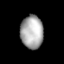
Tissue: lung
Cell type: B cells
Senescence score: 0.5605
Nuclear area (px): 737
Mean DAPI intensity: 168.845